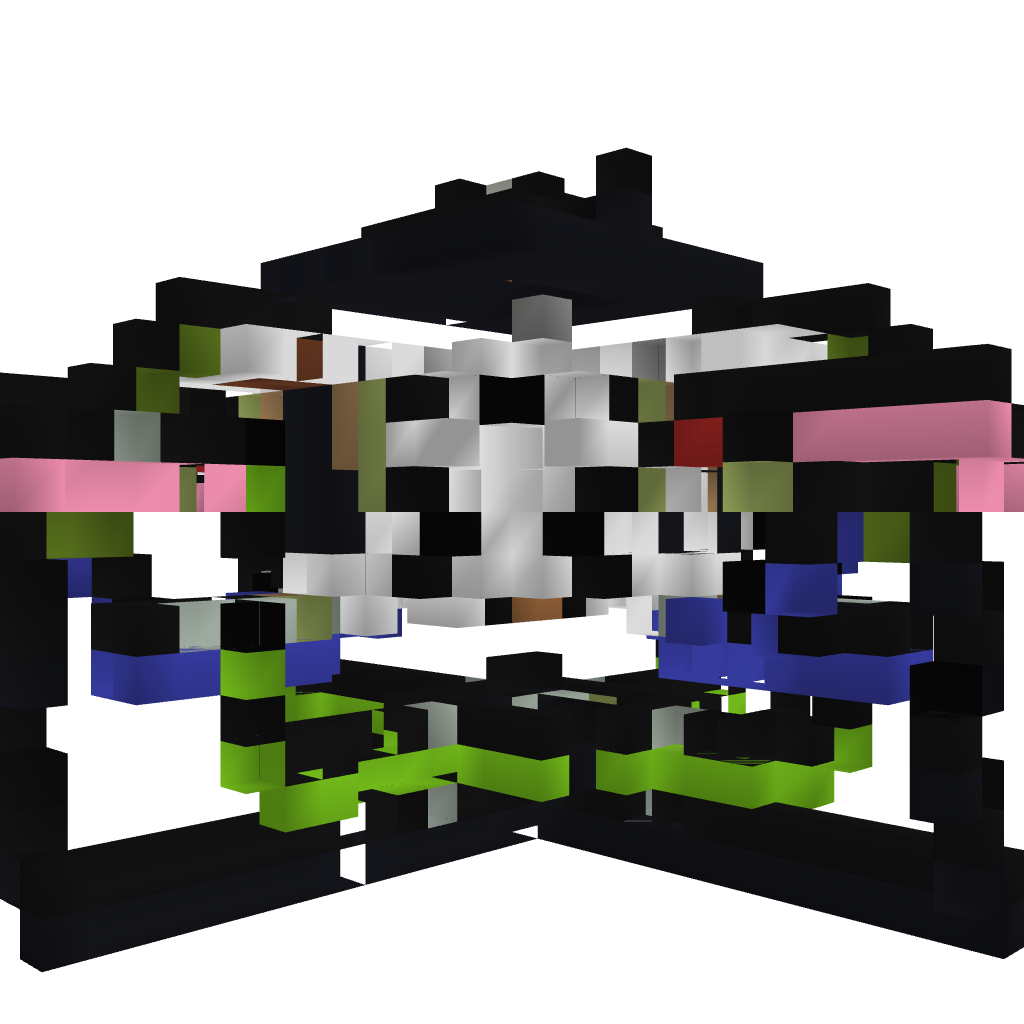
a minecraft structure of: PVP/Adventure Lobby V. 1